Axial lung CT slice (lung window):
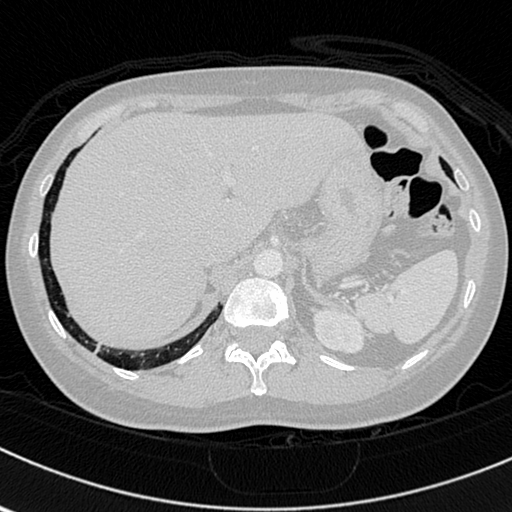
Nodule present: no